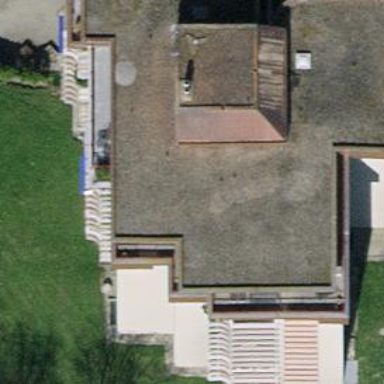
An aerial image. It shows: Flat-roofed apartment building.